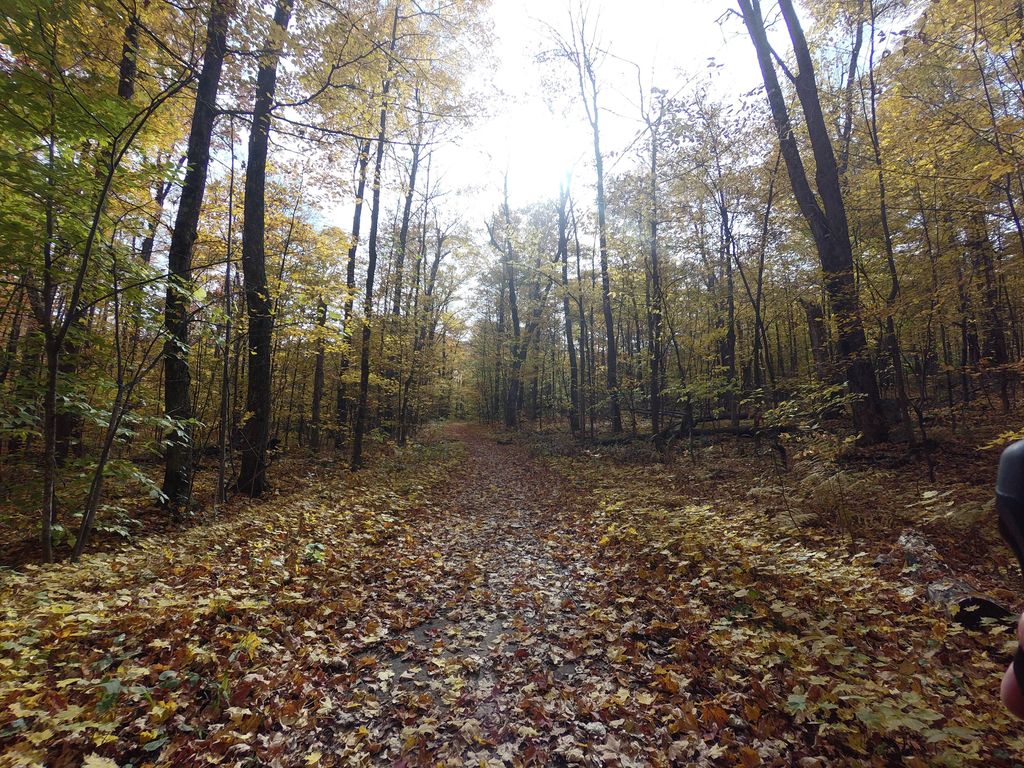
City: ottawa-gatineau